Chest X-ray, AP view. Patient: 20 years old, sex F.
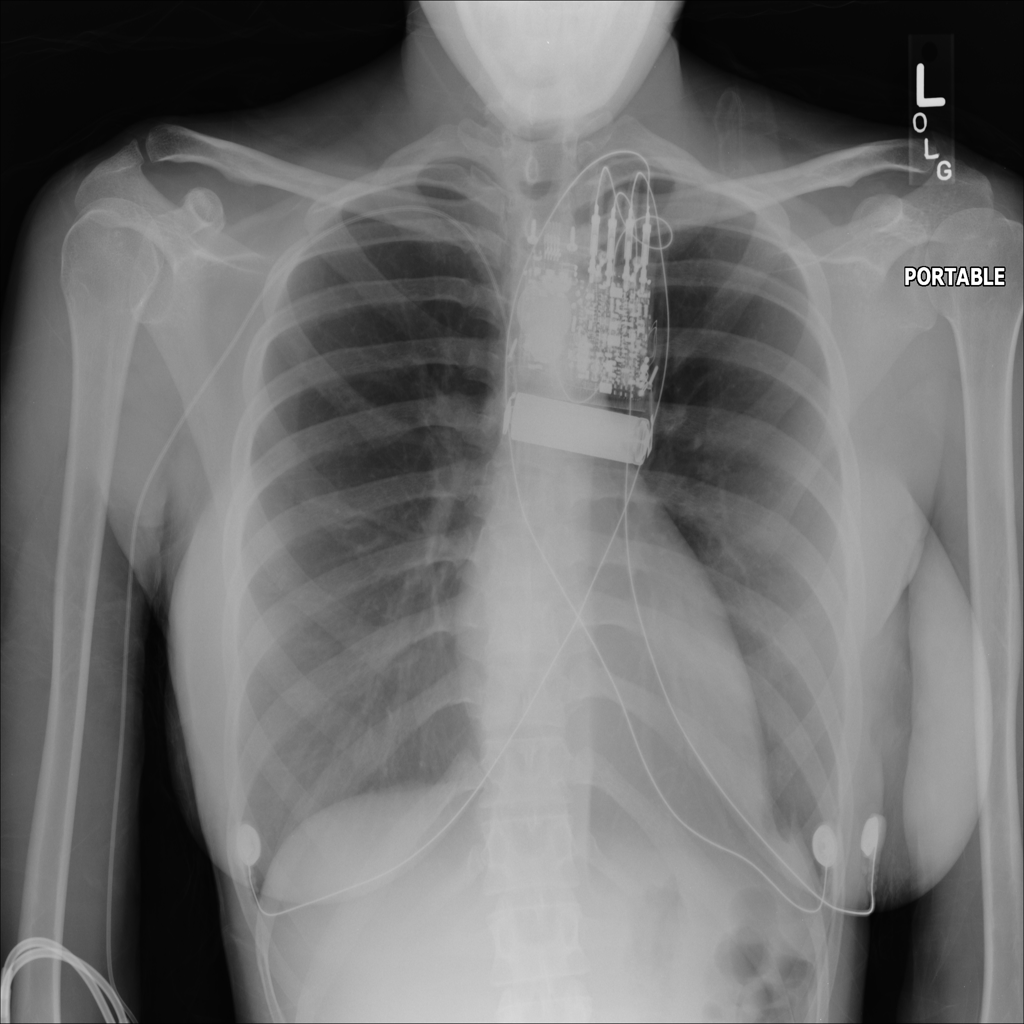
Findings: No Finding